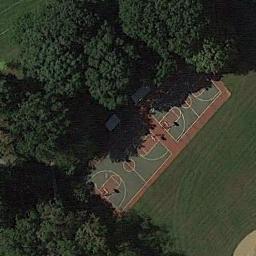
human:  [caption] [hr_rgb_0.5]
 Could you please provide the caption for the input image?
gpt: Two basketball courts on the lawn with some trees .

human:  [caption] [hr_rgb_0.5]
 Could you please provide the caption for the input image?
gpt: Two basketball courts are on the big lawn, Beside which are many trees .

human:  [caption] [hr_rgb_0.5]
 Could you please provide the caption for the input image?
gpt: There is a basketball court in the middle of grass next to many trees .

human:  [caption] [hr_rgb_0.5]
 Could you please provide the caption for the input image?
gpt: Two basketball courts are surrounded by trees .

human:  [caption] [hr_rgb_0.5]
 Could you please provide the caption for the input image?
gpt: The two basketball courts is surrounded by trees and grass .